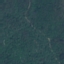
Label: Forest